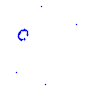
Particle: proton